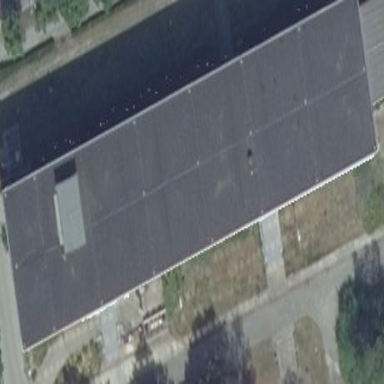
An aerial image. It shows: Office building.